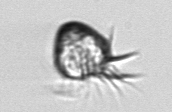
Label: Ciliophora